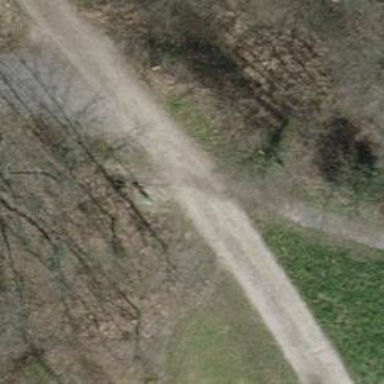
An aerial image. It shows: Path with excellent visibility for trail.